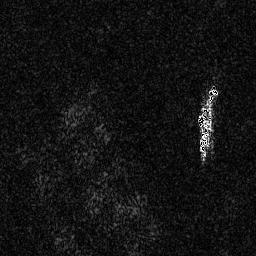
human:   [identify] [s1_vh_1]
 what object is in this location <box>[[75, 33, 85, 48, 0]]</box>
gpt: <ref>1 medium ship at the right</ref>